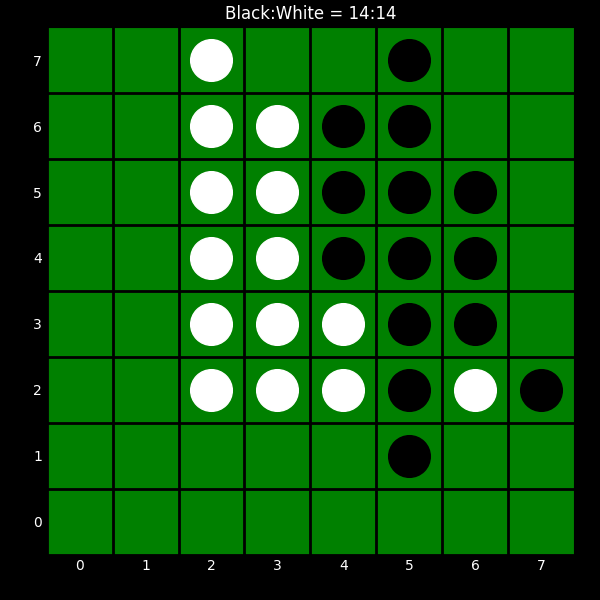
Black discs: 14
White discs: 14